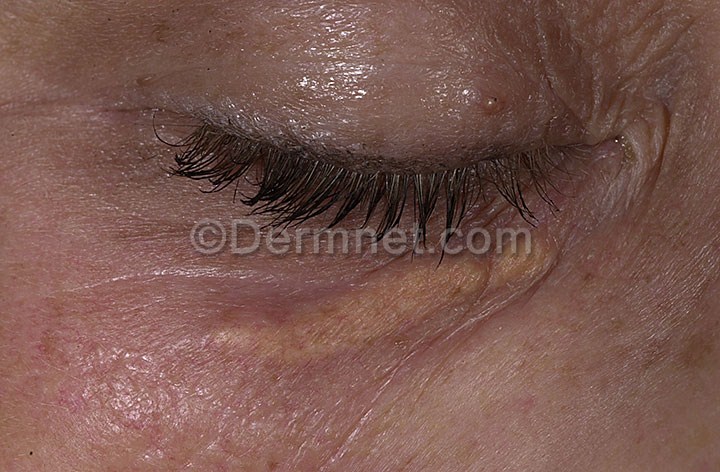
Disease: Systemic Disease